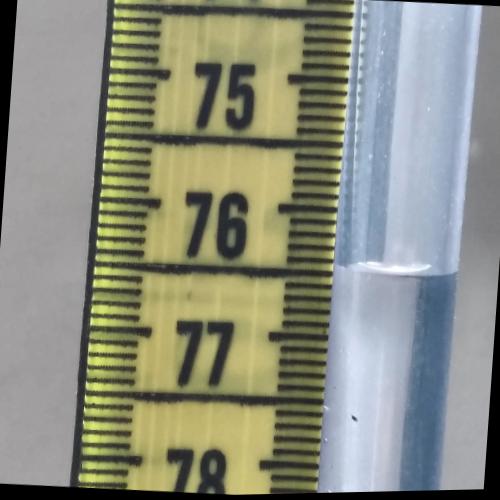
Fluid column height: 76.5 cm